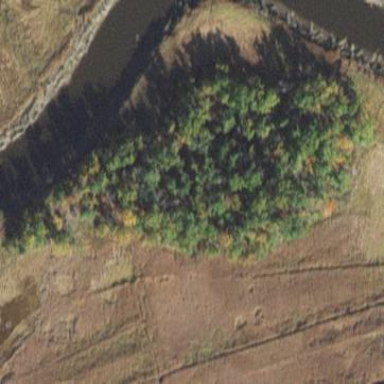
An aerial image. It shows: Mixed woodland on island.